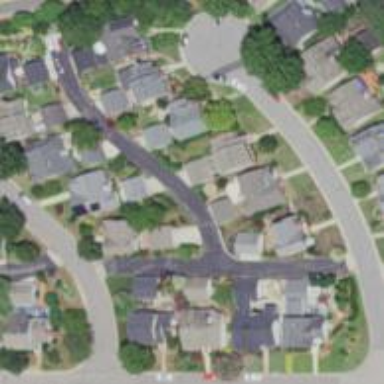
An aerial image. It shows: Alleyway designated as service road.